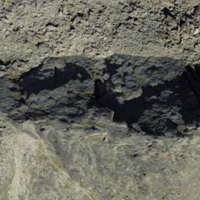
EUNIS habitat code: 48
Species observed at this site:
Rhodiola rosea